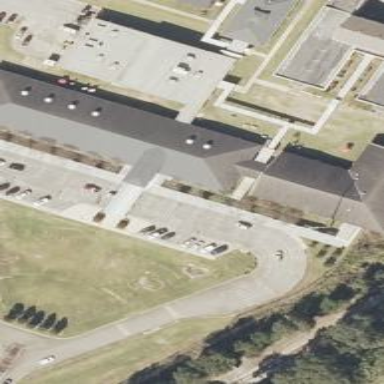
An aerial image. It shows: School building.